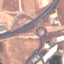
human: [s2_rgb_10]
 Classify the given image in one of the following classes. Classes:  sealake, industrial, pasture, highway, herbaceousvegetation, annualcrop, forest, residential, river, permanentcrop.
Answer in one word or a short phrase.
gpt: Highway